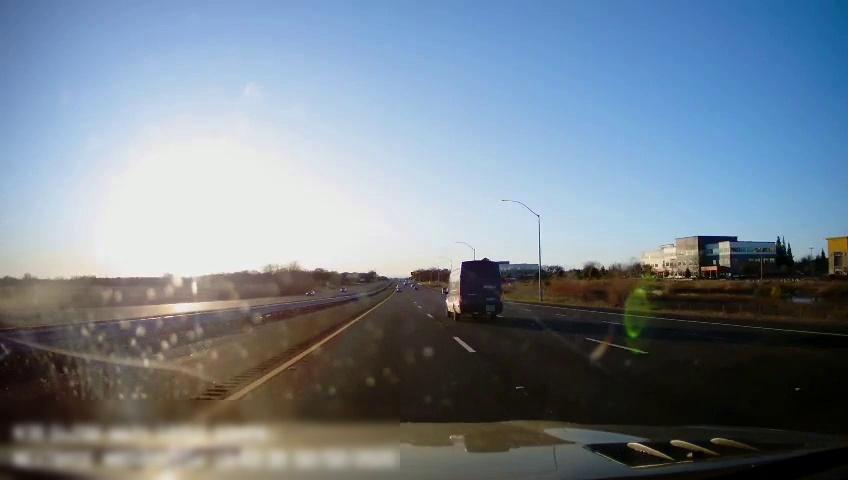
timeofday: Day
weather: Sunny
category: Drivable Space
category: Drivable Space
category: Vehicles | Truck
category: Lanes | Current Lane
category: Lanes | Current Lane
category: Lanes | Alternate Lane
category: Lanes | Alternate Lane
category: Lanes | Alternate Lane